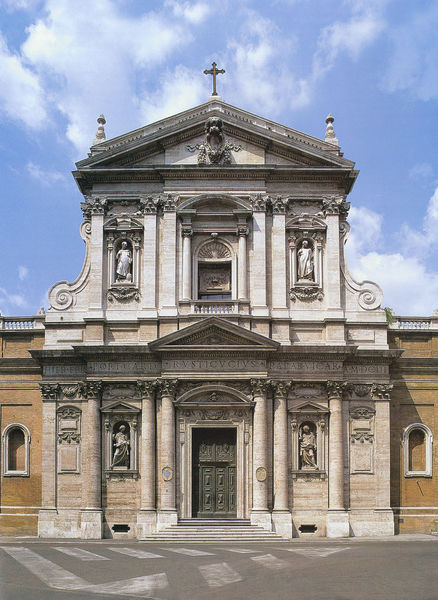
Titel: Santa Susanna (Fassade)
Künstler: Carlo Maderno
Standort: Roma
Institution: Santa Susanna
Schlagwörter: blau, himmel, wolken, dreieck, gelb, ocker, fenster, marmor, straße, säule, säulen, tür, dach, gebäude, haus, architektur, barock, stein, kirche, boden, klassizismus, renaissance, engel, skulptur, statue, relief, schrift, ansicht, bogen, fassade, italien, pflaster, giebel, mauer, hof, platz, pilaster, figuren, treppe, treppen, jugendstil, detail, ornamente, geländer, stufen, bronze, tor, foto, fotografie, eingang, kreuz, rathaus, kapitelle, kathedrale, rom, photo, portal, skulpturen, pforte, plastiken, statuen, voluten, sandstein, antik, florenz, kapelle, löwe, heilige, muschel, schnecken, maria, klassizistisch, lisenen, tempelfront, nischen, latein, lisene, stelen, katholisch, krez, mailand, metalöl, kajetan, templel, s. maria dei valli